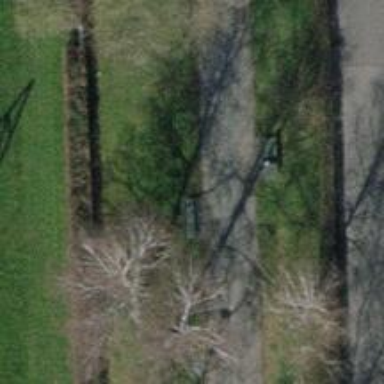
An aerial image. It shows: Brown bench in the vicinity.